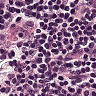
Metastatic tissue present: no